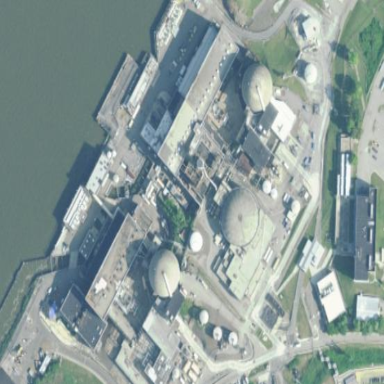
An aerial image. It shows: Industrial area with nuclear power plant as the source of energy.